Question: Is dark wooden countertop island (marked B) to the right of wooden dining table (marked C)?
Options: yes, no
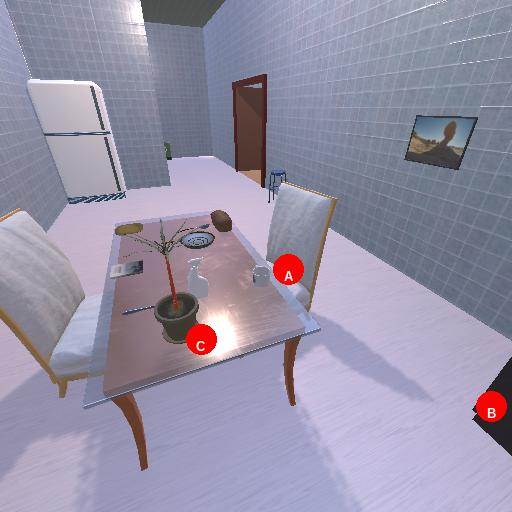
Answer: yes